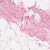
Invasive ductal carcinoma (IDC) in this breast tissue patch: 0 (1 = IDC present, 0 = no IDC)